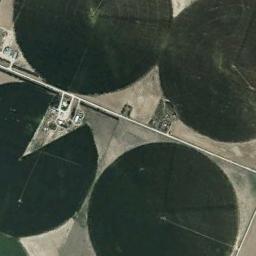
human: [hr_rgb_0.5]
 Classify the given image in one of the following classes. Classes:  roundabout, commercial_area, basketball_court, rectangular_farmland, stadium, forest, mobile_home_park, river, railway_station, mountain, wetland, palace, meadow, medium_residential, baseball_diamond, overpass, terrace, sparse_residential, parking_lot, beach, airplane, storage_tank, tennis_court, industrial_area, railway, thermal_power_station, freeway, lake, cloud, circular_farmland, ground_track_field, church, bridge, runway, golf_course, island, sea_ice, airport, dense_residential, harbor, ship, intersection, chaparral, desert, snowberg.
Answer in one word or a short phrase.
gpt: circular_farmland